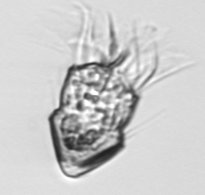
Label: Strombidium_inclinatum